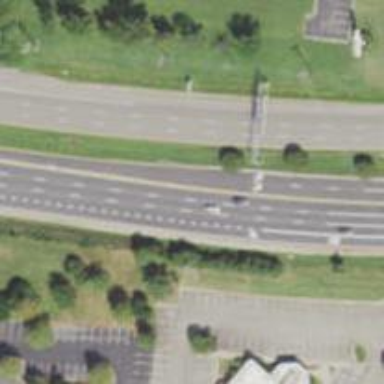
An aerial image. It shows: Trunk highway.